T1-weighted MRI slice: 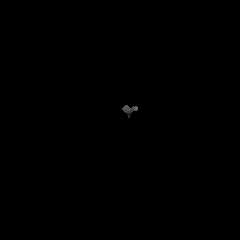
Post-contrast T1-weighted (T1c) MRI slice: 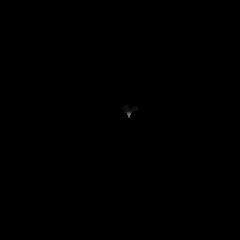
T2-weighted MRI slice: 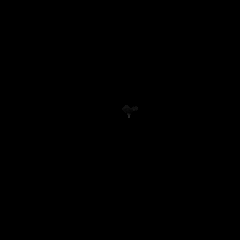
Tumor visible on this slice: no